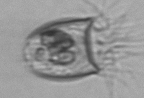
Label: Balanion